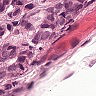
Metastatic tissue present: yes